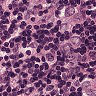
Metastatic tissue present: yes